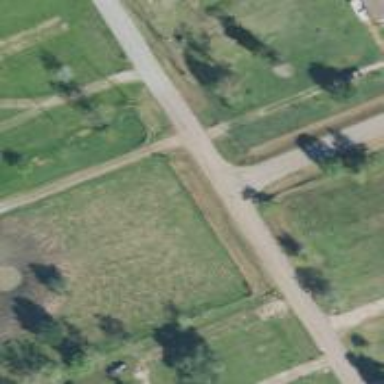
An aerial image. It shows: Driveway leading to service road.